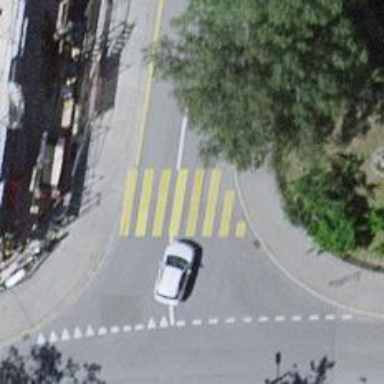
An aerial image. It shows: Uncontrolled road crossing.